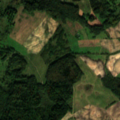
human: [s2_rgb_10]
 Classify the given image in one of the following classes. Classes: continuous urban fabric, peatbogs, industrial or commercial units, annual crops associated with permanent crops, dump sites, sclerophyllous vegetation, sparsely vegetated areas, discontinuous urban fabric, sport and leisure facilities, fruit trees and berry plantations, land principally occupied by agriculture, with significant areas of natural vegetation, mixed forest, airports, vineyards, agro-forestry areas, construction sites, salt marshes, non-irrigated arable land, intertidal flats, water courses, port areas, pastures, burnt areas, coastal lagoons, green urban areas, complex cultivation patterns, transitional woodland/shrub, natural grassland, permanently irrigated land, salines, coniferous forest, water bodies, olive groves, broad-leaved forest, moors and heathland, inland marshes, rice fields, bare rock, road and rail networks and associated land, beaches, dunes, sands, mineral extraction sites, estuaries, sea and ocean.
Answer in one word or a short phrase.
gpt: non-irrigated arable land, land principally occupied by agriculture, with significant areas of natural vegetation, broad-leaved forest, mixed forest